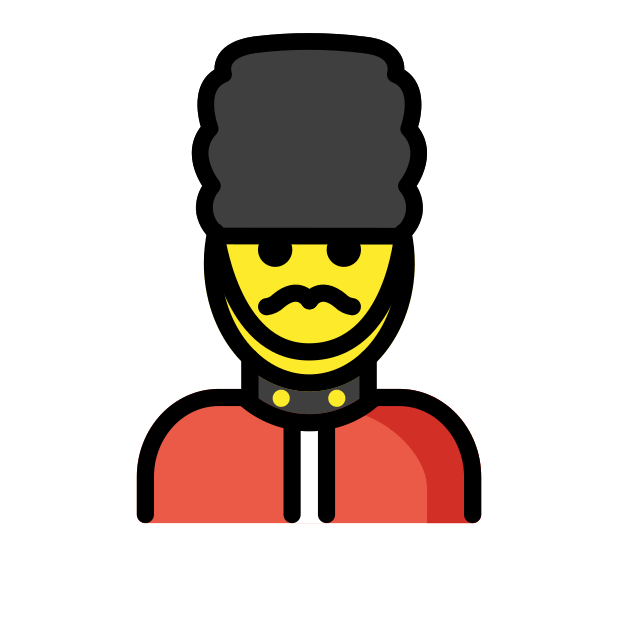
man guard